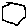
Label: hexagon